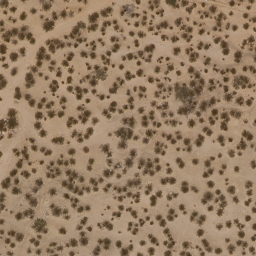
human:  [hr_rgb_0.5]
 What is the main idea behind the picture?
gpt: chaparral